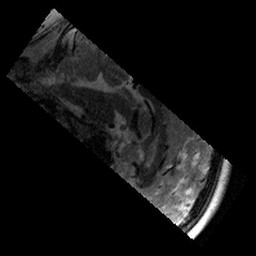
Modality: T2w
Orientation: sagittal
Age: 10
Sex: male
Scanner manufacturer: siemens
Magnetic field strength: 3 T
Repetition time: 9.23 s
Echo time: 0.067 s